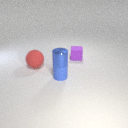
small blue rubber cylinder in front of small purple rubber cube